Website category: university
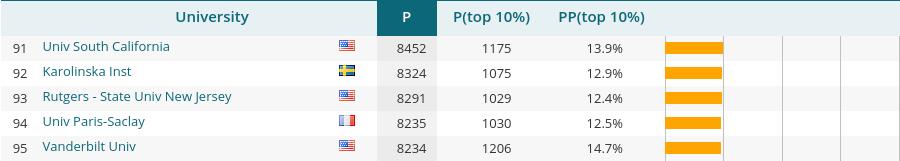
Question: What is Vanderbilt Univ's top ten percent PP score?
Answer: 14.7%

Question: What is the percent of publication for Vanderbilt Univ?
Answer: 14.7%

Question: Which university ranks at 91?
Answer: Univ South California

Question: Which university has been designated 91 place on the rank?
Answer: Univ South California

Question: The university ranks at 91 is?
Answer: Univ South California

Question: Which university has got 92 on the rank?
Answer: Karolinska Inst

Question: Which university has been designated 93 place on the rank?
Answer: Rutgers - State Univ New Jersey

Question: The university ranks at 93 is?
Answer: Rutgers - State Univ New Jersey

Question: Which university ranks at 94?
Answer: Univ Paris-Saclay

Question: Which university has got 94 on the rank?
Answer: Univ Paris-Saclay

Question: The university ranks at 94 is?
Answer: Univ Paris-Saclay

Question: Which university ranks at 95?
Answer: Vanderbilt Univ

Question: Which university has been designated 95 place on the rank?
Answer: Vanderbilt Univ

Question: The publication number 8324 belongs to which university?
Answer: Karolinska Inst

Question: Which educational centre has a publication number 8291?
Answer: Rutgers - State Univ New Jersey

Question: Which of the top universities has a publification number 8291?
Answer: Rutgers - State Univ New Jersey

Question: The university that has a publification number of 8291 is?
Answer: Rutgers - State Univ New Jersey

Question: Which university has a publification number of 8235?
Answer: Univ Paris-Saclay

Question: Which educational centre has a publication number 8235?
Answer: Univ Paris-Saclay

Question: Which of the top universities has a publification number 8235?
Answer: Univ Paris-Saclay

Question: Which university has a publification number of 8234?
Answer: Vanderbilt Univ

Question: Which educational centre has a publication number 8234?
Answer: Vanderbilt Univ

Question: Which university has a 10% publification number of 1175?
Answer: Univ South California

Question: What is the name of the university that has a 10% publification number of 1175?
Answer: Univ South California

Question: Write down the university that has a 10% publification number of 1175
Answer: Univ South California

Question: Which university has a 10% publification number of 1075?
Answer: Karolinska Inst

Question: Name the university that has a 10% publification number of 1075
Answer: Karolinska Inst

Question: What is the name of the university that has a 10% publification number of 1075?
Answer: Karolinska Inst

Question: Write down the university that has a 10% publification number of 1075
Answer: Karolinska Inst

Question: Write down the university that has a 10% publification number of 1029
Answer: Rutgers - State Univ New Jersey

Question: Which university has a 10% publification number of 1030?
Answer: Univ Paris-Saclay

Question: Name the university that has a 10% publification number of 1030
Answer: Univ Paris-Saclay

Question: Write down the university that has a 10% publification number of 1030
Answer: Univ Paris-Saclay

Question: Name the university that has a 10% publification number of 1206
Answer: Vanderbilt Univ